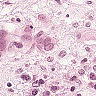
Metastatic tissue present: yes